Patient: sex M, age 69
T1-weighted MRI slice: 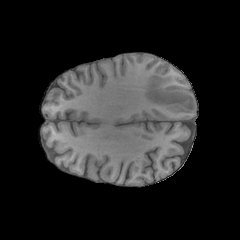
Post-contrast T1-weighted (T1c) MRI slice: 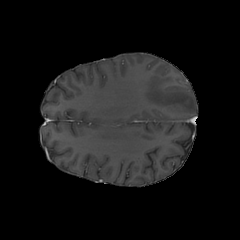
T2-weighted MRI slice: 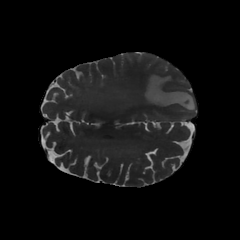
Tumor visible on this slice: yes
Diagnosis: Glioblastoma, IDH-wildtype
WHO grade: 4